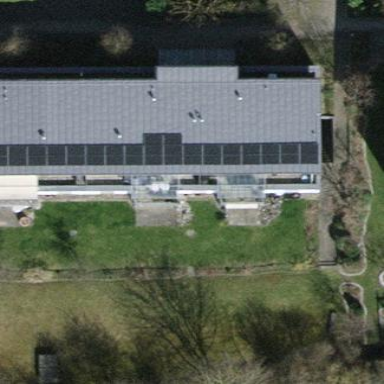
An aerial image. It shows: Building with flat roof.